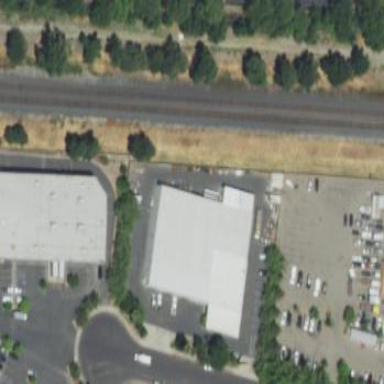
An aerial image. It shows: Industrial building.